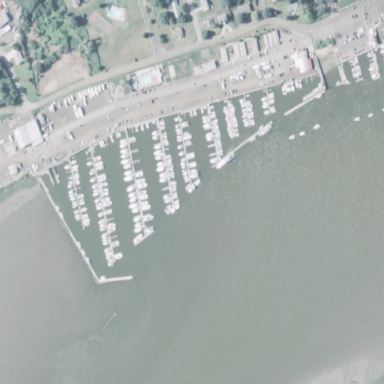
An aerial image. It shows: Marina on leisure land.